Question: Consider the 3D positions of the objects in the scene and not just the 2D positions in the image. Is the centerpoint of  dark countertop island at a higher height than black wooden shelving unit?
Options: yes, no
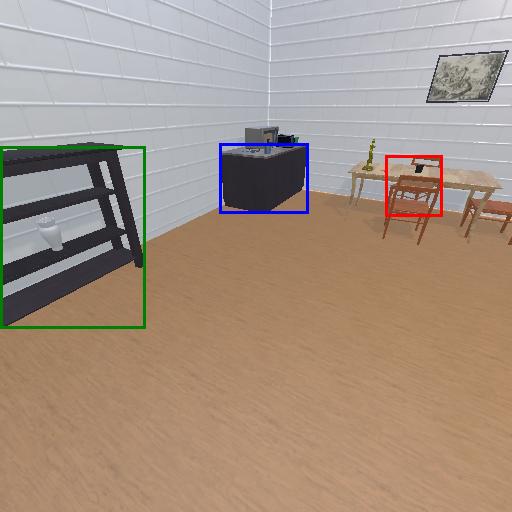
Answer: yes